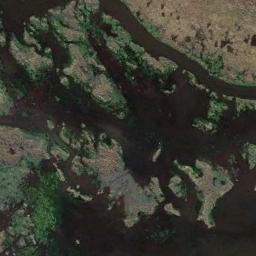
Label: wetland